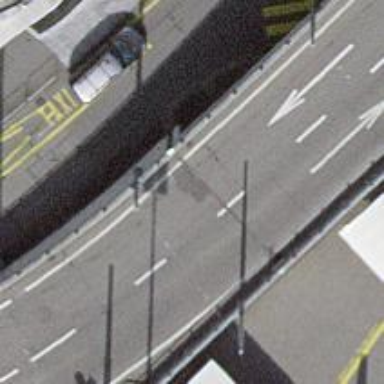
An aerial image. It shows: Service road with bridge that has trolley wires.